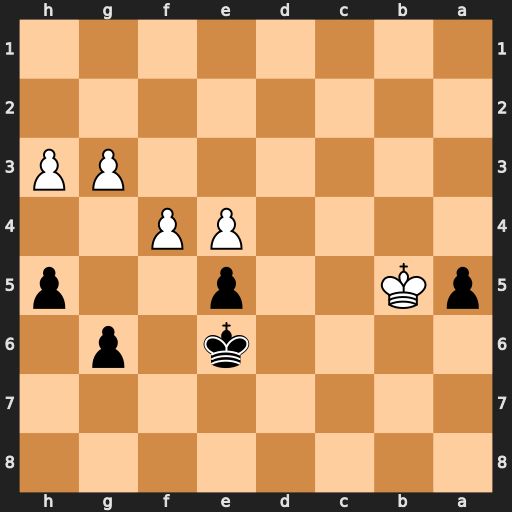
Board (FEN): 8/8/4k1p1/pK2p2p/4PP2/6PP/8/8
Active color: b
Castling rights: -
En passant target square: -
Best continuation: h4 f5+ gxf5